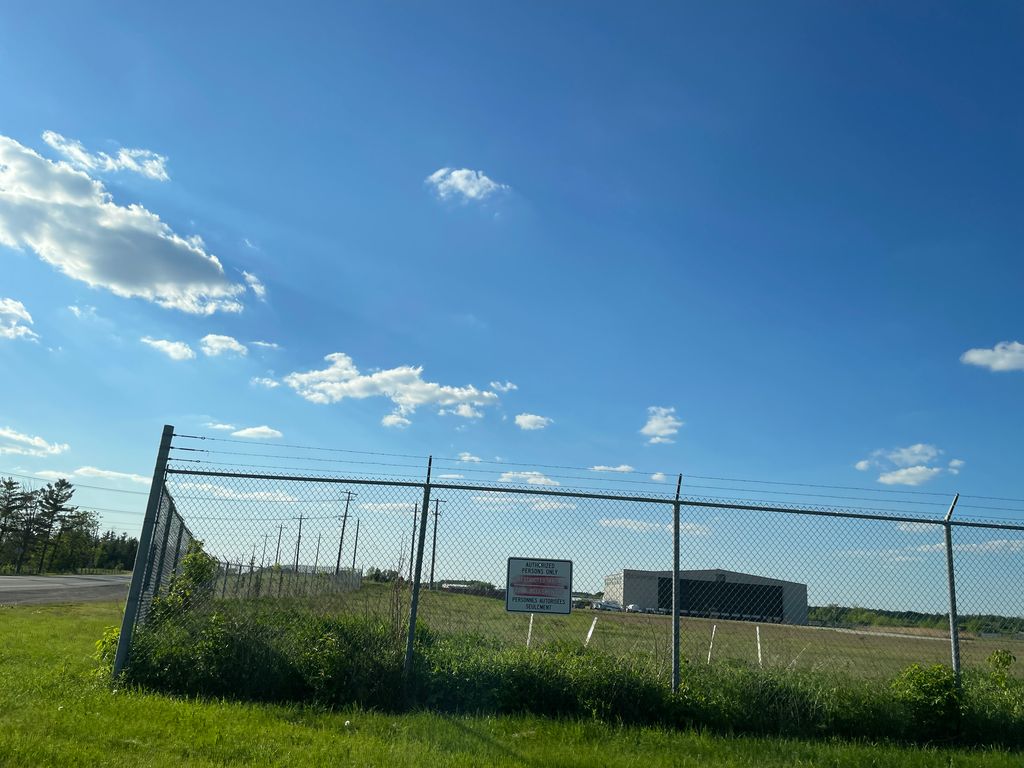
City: kitchener-waterloo